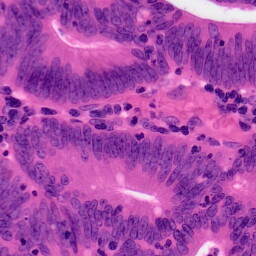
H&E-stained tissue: Colon